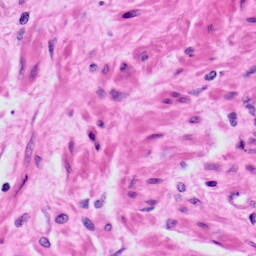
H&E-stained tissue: Prostate